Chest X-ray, PA view. Patient: 44 years old, sex M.
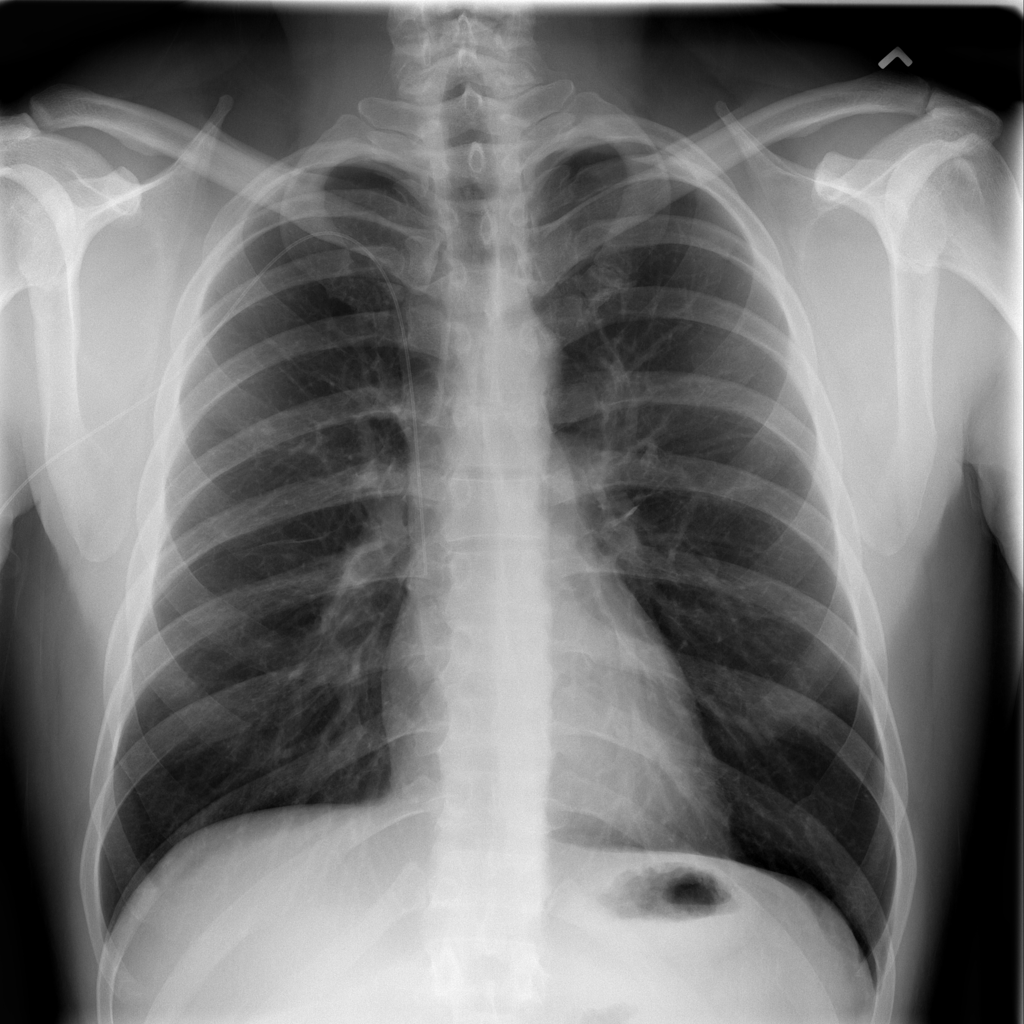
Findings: No Finding